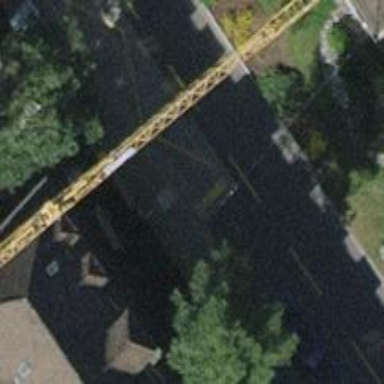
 serving as platform for public transportation."